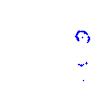
Particle: kaon